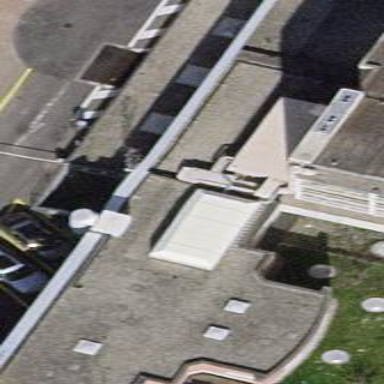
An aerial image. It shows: Hospital building.